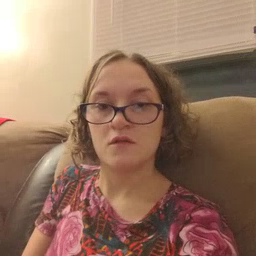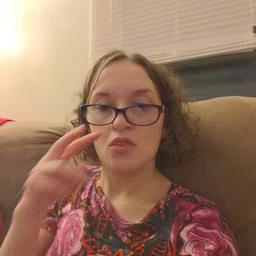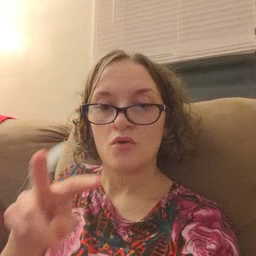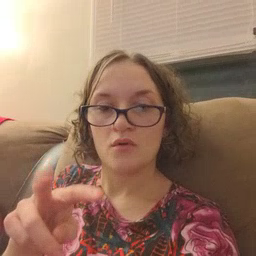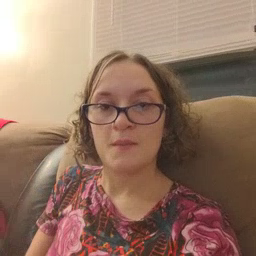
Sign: look